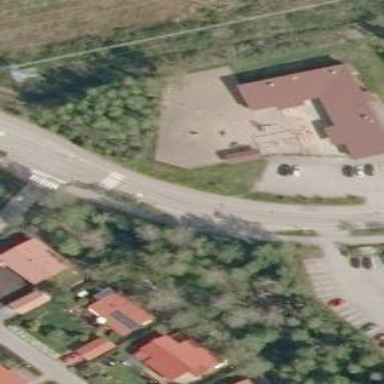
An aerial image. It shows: Kindergarten.